Question: Making an Rpresentation in Rstudio with knitr I have a slide with just one picture, which I want to fill out the whole screen/slide. How do I do that?
The second slide of the following .Rpres-document is set to 2000x2000 pixels but it still only fills a small area of the screen:
'''
first slide
======
Slide with plot which I want to fill the whole screen
========================================================
title: false
'''{r, echo=FALSE,out.height="2000px",out.width="2000px"}
plot(cars)
'''
'''
This is what I mean when I write that the picture does not "fill the whole screen", the red lines are drawn at parts of the screen which are not filled by the plot.

Choosing "HTML Slidy" when creating a new presentation in Rstudio Version 1.0.44, gives me easier control of the size. The following is close to what i wanted on a full HD resolution, and very simple to do:
'''
---
title: "Untitled"
output: slidy_presentation
---
'''{r setup, include=FALSE}
knitr::opts_chunk$set(echo = FALSE)
'''
##
'''{r pressure, fig.height=10, fig.width=19}
plot(pressure)
'''
'''
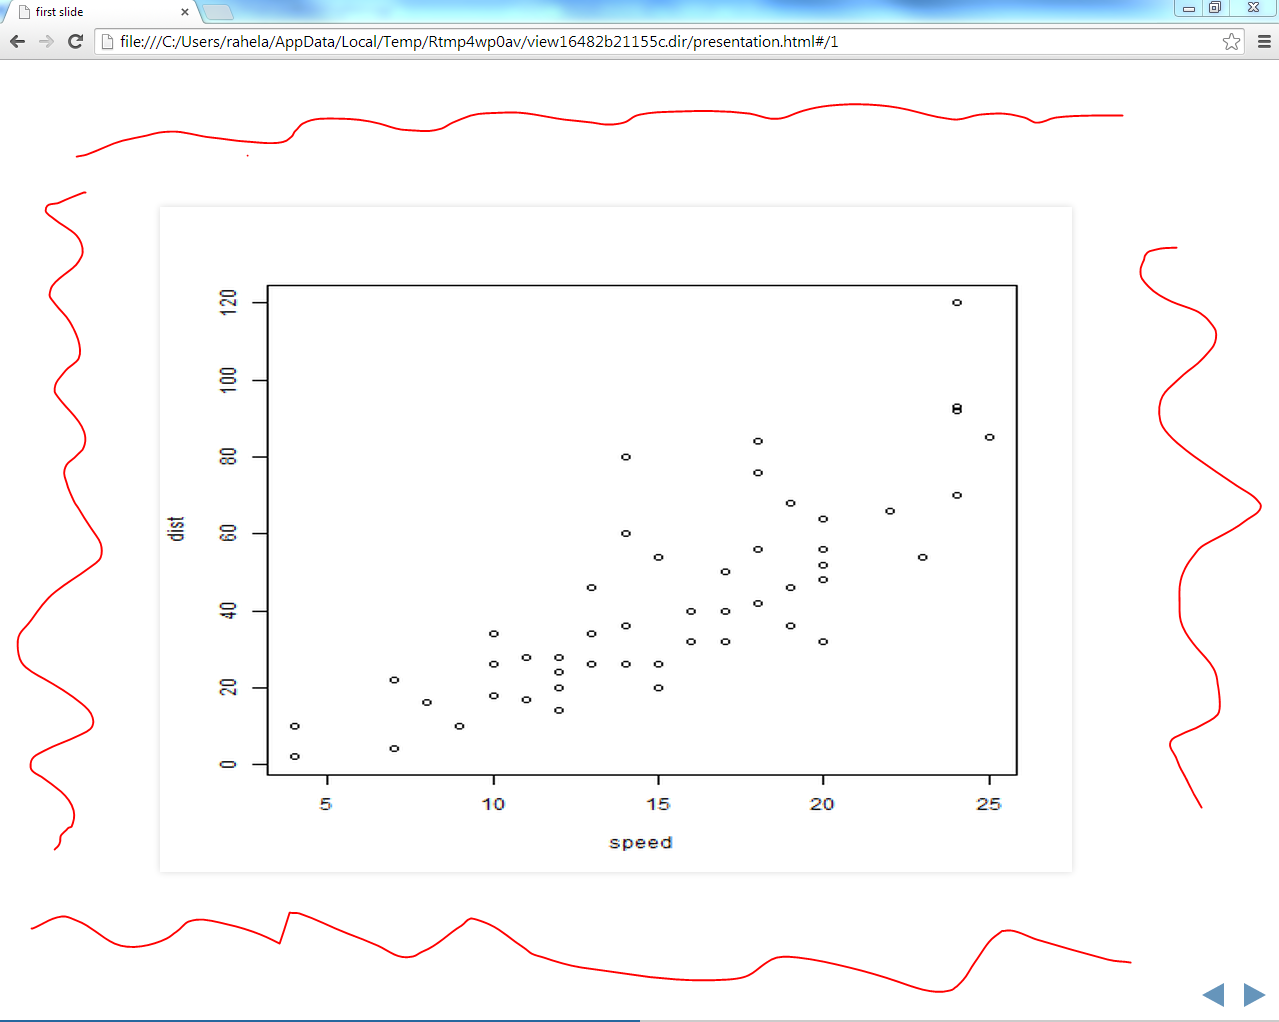
Answer: Here's the way to set the overall presentation size: <URL>
The default is quite small: 960 * 700.
The interaction between the figure sizes, output sizes, and presentation sizes is tricky and I'm not an expert, but this seems to work ok. After some messing around, this looked alright:
'''
first slide
======
width: 1920
height: 1080
Slide with plot which I want to fill the whole screen
========================================================
title: false
'''{r myplot,echo=FALSE,fig.width=8,fig.height=4.5,dpi=300,out.width="1920px",out.height="1080px"}
plot(cars)
'''
'''